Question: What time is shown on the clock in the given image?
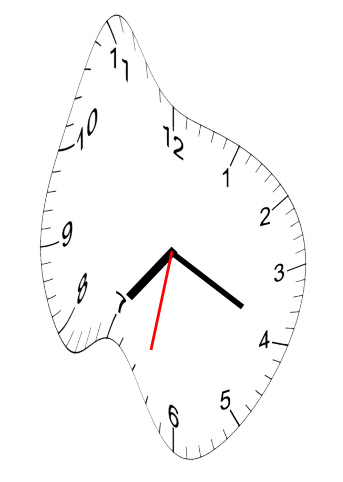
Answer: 07:19:32